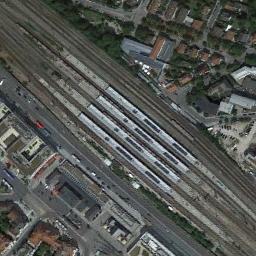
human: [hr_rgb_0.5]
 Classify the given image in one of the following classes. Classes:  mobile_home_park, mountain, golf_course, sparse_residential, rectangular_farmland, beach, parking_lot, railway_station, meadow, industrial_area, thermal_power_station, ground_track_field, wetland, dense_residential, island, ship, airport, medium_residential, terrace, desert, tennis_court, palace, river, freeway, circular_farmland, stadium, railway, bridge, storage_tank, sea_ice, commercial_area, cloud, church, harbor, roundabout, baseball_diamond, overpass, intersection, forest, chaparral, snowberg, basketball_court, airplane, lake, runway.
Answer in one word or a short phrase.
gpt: railway_station